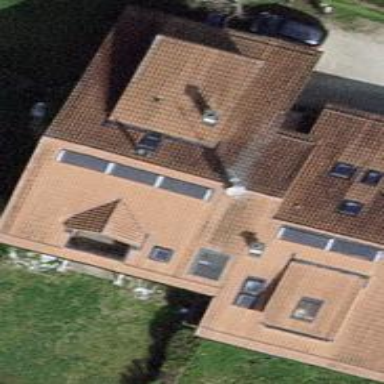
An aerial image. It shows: View of roof of building.